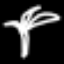
Label: palm tree